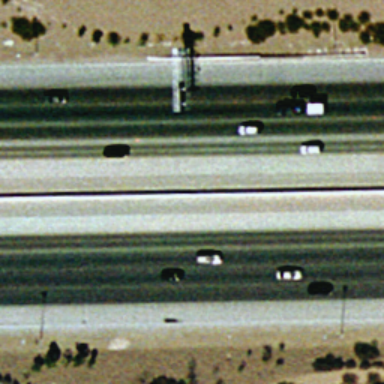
There are two straight freeways closed together .